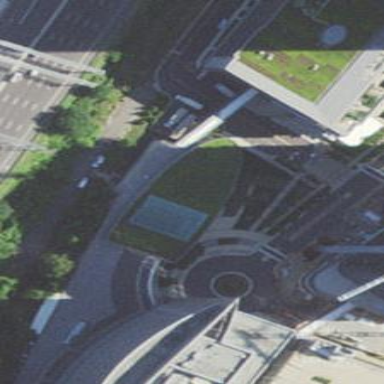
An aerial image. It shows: Office building.